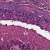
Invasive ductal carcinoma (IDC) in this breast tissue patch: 1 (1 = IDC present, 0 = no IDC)